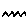
Label: zigzag